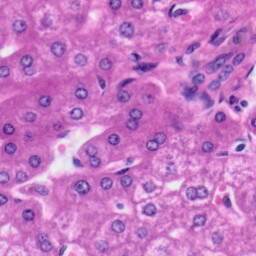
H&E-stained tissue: Liver